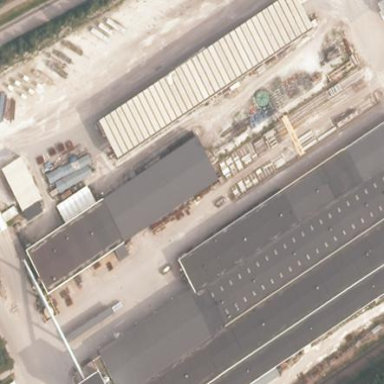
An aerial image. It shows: Industrial building.